四年级 · 算术
观察如图的算式，在计算过程中运用了( )律, 用字母表示是( )。

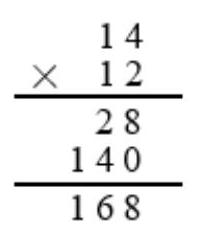
答案: 解乘法分配 $a \times(b+c)=a \times b+a \times c$

【分析】两个数的和与一个数相乘, 可以先把它们分别与这个数相乘, 再相加, 这叫做乘法分配律;字母表示为: $\mathrm{a} \times(\mathrm{b}+\mathrm{c})=\mathrm{a} \times \mathrm{b}+\mathrm{a} \times \mathrm{c}$ 。

【详解】 $14 \times 12$

$=14 \times(2+10)$

$=14 \times 2+14 \times 10$

$=28+140$

$=168$

观察如图的算式，在计算过程中运用了乘法分配律，用字母表示为： $a \times(b+c)=a \times b+a \times c$ 。

【点睛】熟练掌握乘法分配律是解答本题的关键。